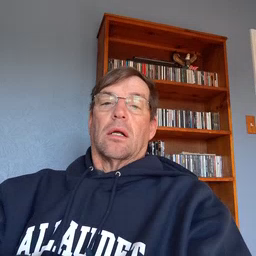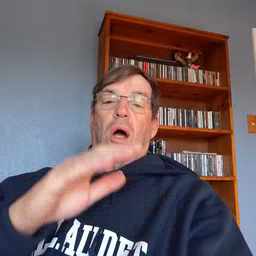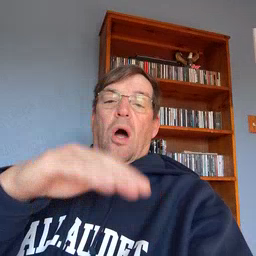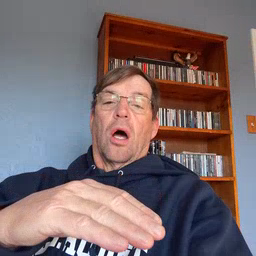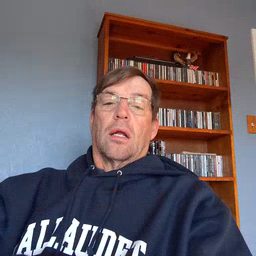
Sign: on